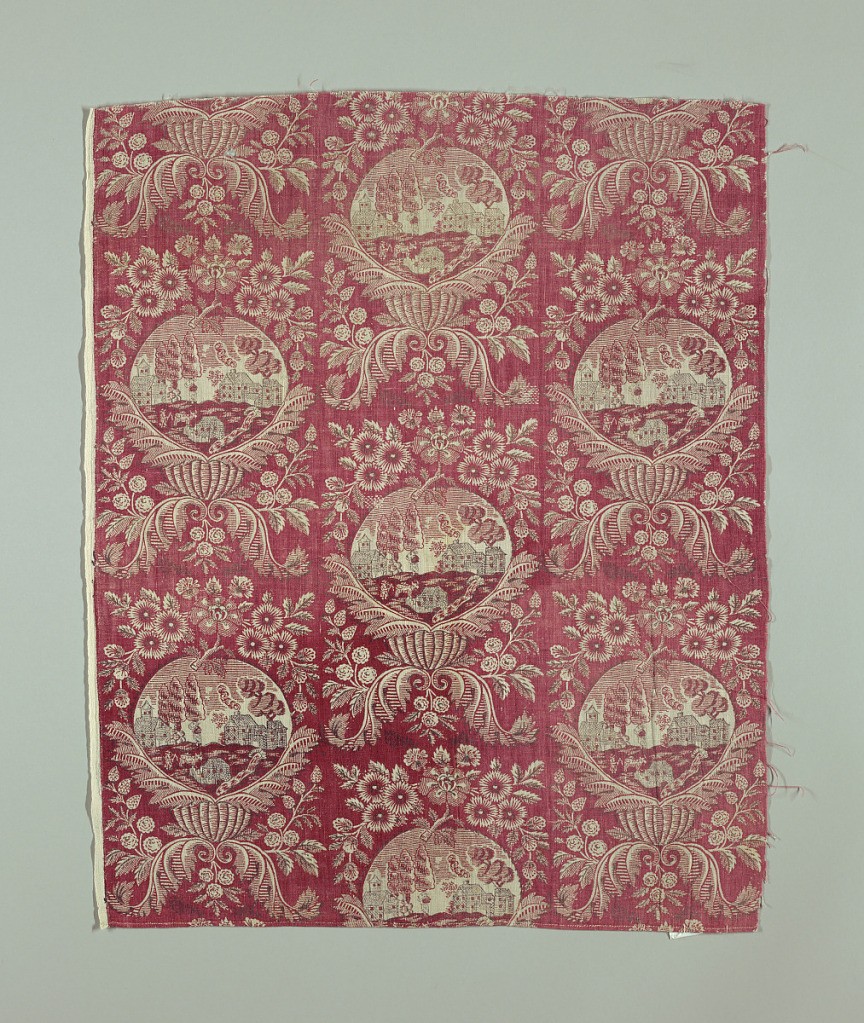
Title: Fragment
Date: early 19th century
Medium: cotton Technique: block printed on plain weave
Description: Landscapes in circular medallions framed by large leaves and flowers in a half-drop arrangement. In red and black.